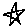
Label: star